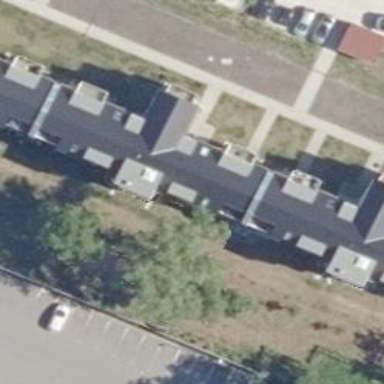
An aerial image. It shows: Quadruple saltbox roof shape on apartment building.